Question: I have successfully set up email notifications on my client's blog for administrators when new comments are posted and am now trying to set it up to send a thank-you email to the poster of the comment as well. I set it up using triggers and actions as described <URL>.
I put in '[comment:author:mail]' in the "Recipient" field on the action configuration form as suggested in the note right below that field, but it seems that it never sends the email. I initially tested it using my own email address and it worked fine, then I posted a comment as an anonymous user using two different email addresses of mine but never received an email. Why is '[comment:author:mail]' not working? I'm using other variables in the body of the email (e.g. '[comment:node:title]') and they're working fine.
I tried using Maillog as was suggested on Drupal Answers, which verified that the problem isn't with mail delivery but rather with the email not being populated correctly.
Here's a screenshot that shows the email to the administrator is working correctly, but not the thank-you email:

Note: I originally posted this question on Drupal Answers. I hope it's not a problem that I'm re-posting it here, since no one there offered a resolution.
---
I solved it thanks to the accepted answer below, and thanks to a comment on Drupal Answers - I needed to use '<URL>
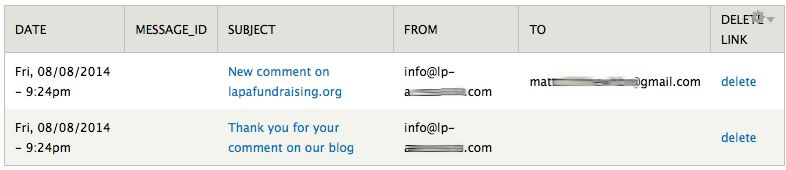
Answer: The token '[comment:author:mail]' can only be used with registered users.
Take a look at
'''
if (($author_tokens = token_find_with_prefix($tokens, 'author')) && $account = user_load($comment->uid)) {
$replacements += token_generate('user', $author_tokens, array('user' => $account), $options);
}
'''
Unregistered users (anonymous users) will have uid 0.
Uid 0 is actually a user, tho it has no name, pass, or other information.